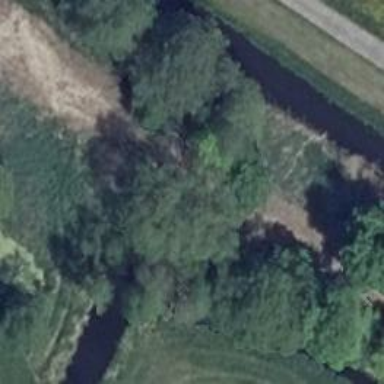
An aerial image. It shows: Abandoned railway track on grade 5 bridge.